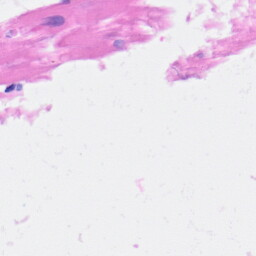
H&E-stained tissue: Heart